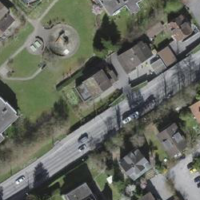
EUNIS habitat code: 55
Species observed at this site:
Certhia brachydactyla
Dendrocopos major
Cyanistes caeruleus
Sylvia atricapilla
Milvus migrans